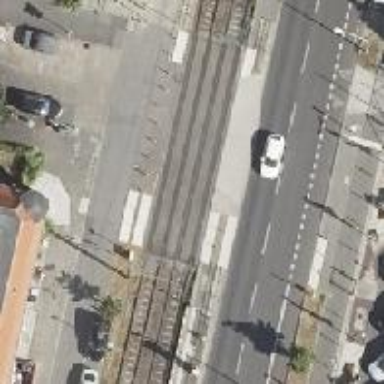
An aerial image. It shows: Uncontrolled tram railway crossing.